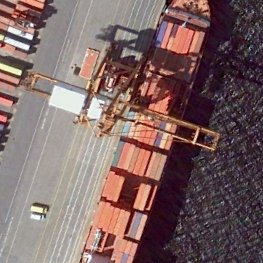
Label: Container_ship